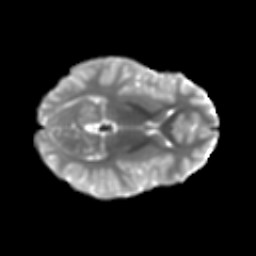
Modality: T2w
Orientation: axial
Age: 12
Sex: female
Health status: ill
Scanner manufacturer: ge
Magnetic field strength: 3 T
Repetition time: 6.752 s
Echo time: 0.079 s